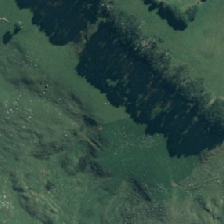
Land cover: indigenous_forest